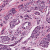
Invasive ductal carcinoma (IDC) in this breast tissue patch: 1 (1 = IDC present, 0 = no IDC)